Question: Is it possible to put the div .timedistance on the left border of the .draggable div, so that it looks like this?

Demo: <URL>
Code:
'''
$('.draggable').hover(function(){
$(this).find('.line').show();
$(this).find('.timedistance').show();
}, function() {
$(this).find('.line').hide();
$(this).find('.timedistance').hide();
});
}
});
$(".draggable").each(function() {
$(this).append("<div class='line'></div>");
$(this).append("<div class='timedistance'></div>");
});
'''
and CSS:
'''
.line
{
display: none;
width:5px; height:200px; background:#ccc;
}
.timedistance
{
display: none;
width:100px;
height:54px;
background:#ccc;
}
'''
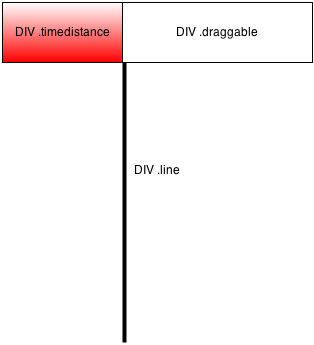
Answer: The solution is:
'''
margin-left: -100px;
margin-top: -54px;
'''